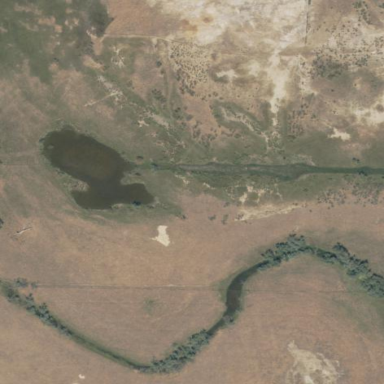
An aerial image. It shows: Marsh wetland.